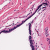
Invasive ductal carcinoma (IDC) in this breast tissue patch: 0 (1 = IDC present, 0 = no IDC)